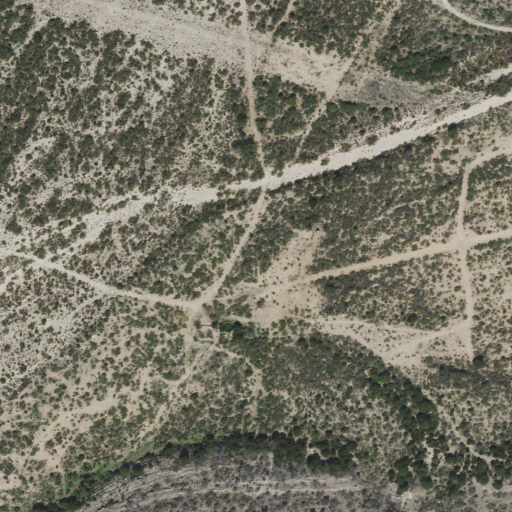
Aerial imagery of valley in Texas named Jesus Canyon containing only shrub